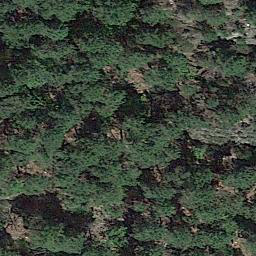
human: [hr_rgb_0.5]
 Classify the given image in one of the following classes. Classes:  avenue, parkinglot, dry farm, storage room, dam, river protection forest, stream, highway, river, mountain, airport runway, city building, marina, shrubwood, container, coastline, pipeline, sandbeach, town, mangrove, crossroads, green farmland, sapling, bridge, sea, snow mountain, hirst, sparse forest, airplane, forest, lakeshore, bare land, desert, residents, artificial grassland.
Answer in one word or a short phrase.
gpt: forest